Question: Aloha, so I got this idea of adding a slide bar with 3 choices and save it as post, but I don't know how to make both of them, please help me.
I've included a picture of what I'm trying to achieve.:)

Thanks a lot:)
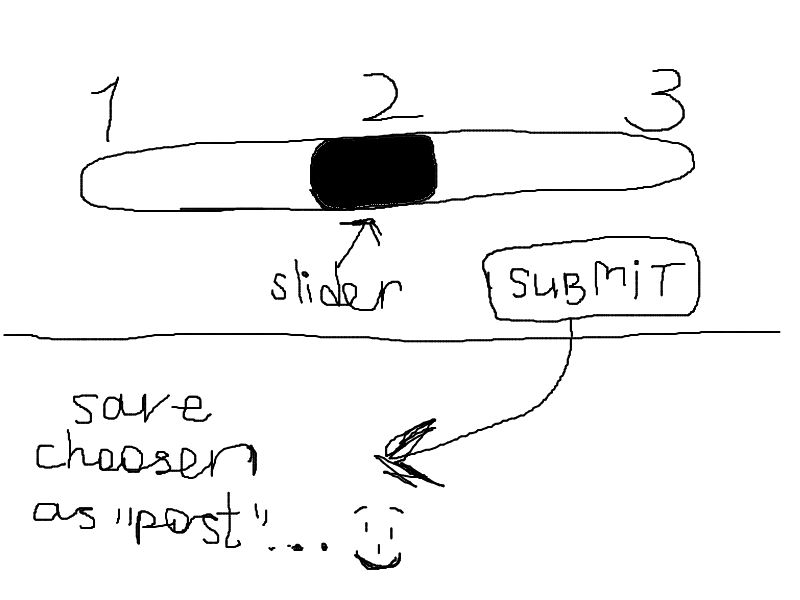
Answer: You can use html5's 'input type="range"' for the slider and add some positioned strings on top of it. Then you only need to get the value and save it.
Demo: <URL>